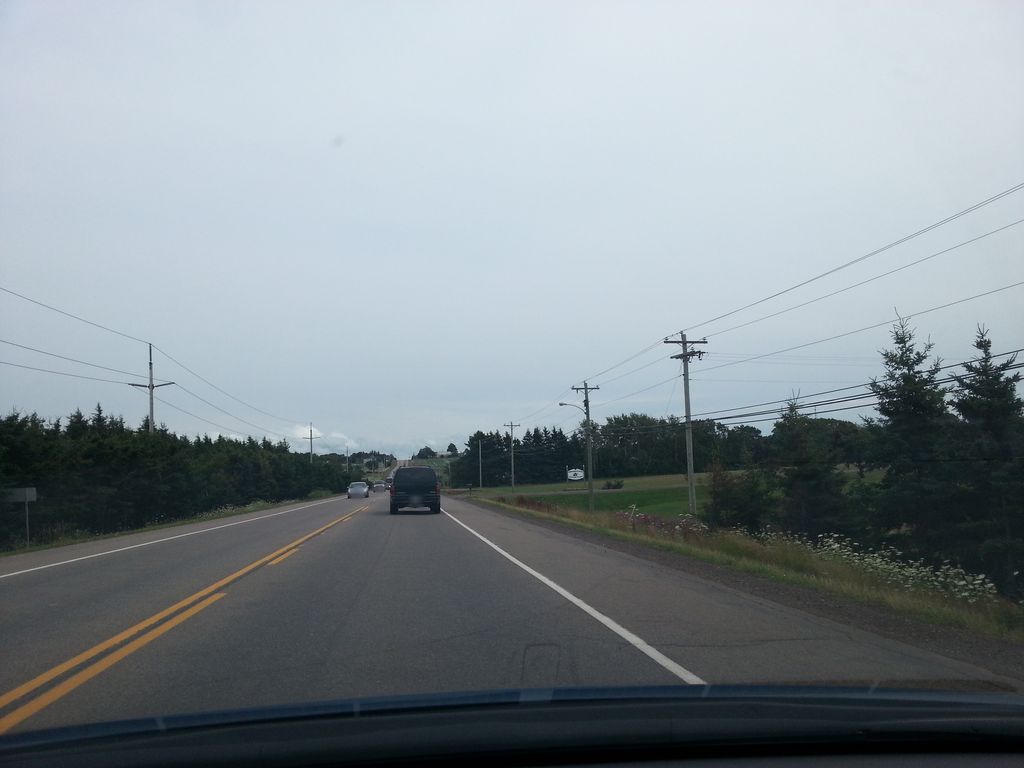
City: charlottetown